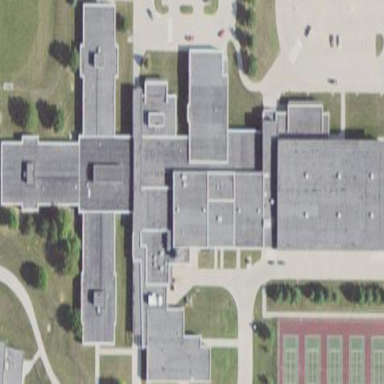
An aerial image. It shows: School building.